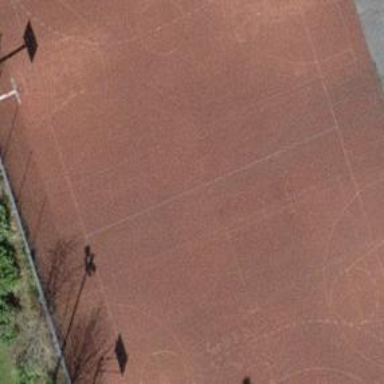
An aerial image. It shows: Multi-sport pitch with tartan surface for leisure activities on land.